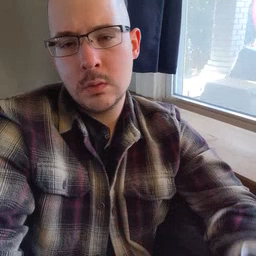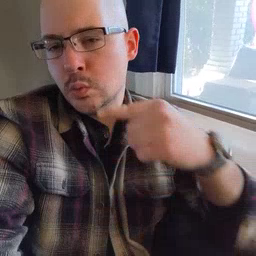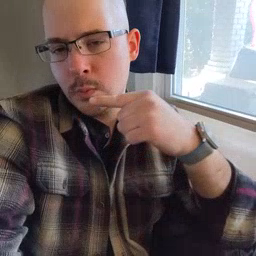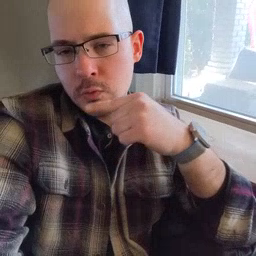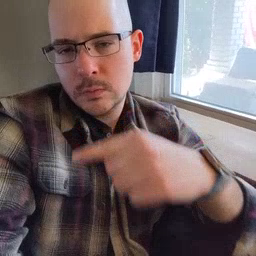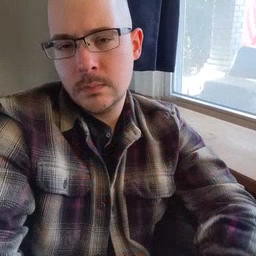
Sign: toothbrush